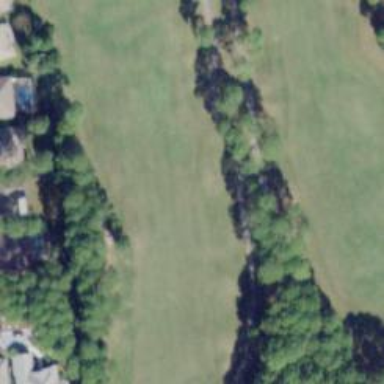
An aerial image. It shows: Golf hole.